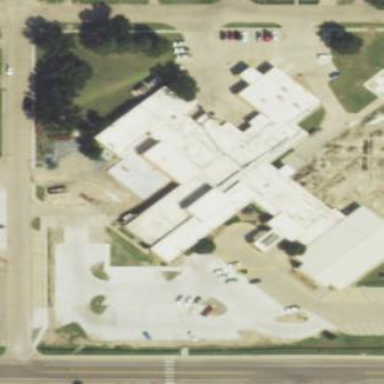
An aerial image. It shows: Hospital providing healthcare services.